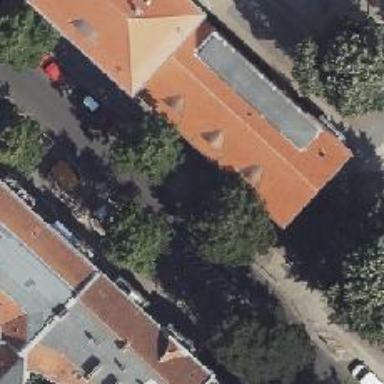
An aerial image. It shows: Bicycle parking located on the sidewalk.